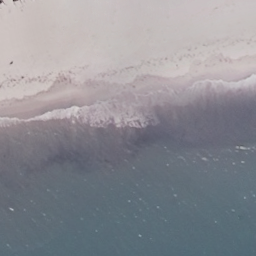
Label: beach